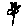
Label: flower